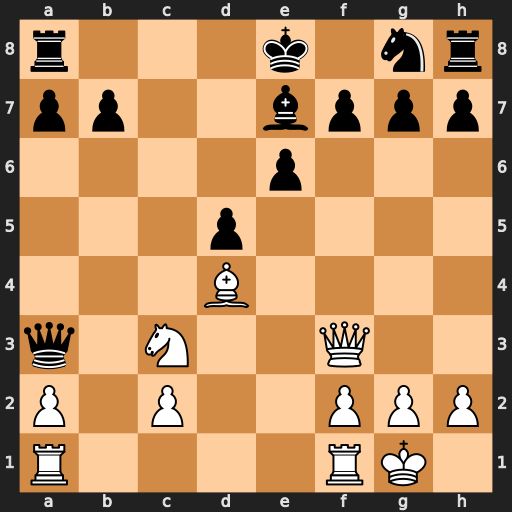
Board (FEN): r3k1nr/pp2bppp/4p3/3p4/3B4/q1N2Q2/P1P2PPP/R4RK1
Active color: w
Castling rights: kq
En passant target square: -
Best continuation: Bxg7 Bf6 Bxf6 Nxf6 Qxf6